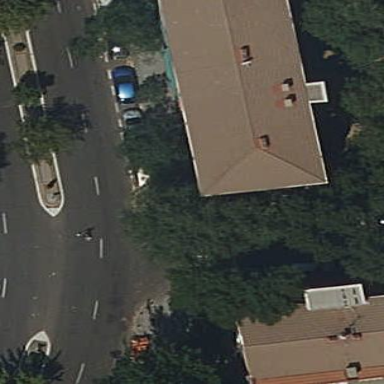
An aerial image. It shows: Residential building.